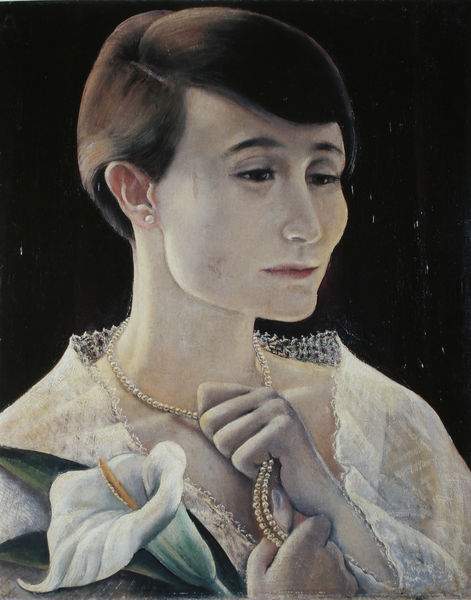
Titel: Bildnis Frau Zoepffel
Künstler: Anita Ree
Standort: Hamburg
Institution: Privatsammlung
Schlagwörter: blau, blätter, dunkel, gemälde, hand, haut, himmel, kopf, körper, schatten, weiß, gelb, grün, mädchen, ausschnitt, blume, braun, brust, busen, finger, frau, frisur, geste, grau, haar, hell, kleid, licht, mund, nacht, nase, ohr, ohrring, pastell, profil, schmuck, schwarz, stirn, blick, blüte, dame, rot, tuch, malerei, muster, dix, hemd, jung, arm, arme, augen, blass, bluse, gesicht, halten, kleidung, kragen, mensch, spitze, tod, tot, trauer, ärmel, bild, bildnis, hals, hände, portrait, porträt, öl, feld, felder, auge, gold, haare, kelch, reich, stoff, stoffe, fassen, spitzen, person, augenbrauen, blässe, brustbild, brünett, dekollete, kinn, kontrast, lippe, lippen, ohren, perle, perlen, puder, scheitel, schulter, schultern, schwarzer hintergrund, traurig, zart, brüste, wangen, moderne, fläche, flächen, kette, formen, blue, hands, red, white, women, black, collar, dark, dark hair, dress, face, green, hair, lace, lady, modern, nose, old, painting, robe, society, witwe, woman, yellow, zopf, seitenscheitel, streng, festhalten, flowers, gown, pattern, pink, brown, edel, nachdenklich, rüsche, rüschen, teint, wange, augenbraue, knöchel, halsschmuck, fein, kurze haare, perlenkette, dünn, halskette, lider, make up, ohrläppchen, wimpern, stiel, griff, brünet, stern, schönheit, traurigkeit, form, groß, inkarant, stengel, sterne, greifen, paris, lilie, nelke, augenlider, bildniss, kurz, halbportrait, halbprofil, anhänger, sad, flower, silver, skin, background, ear, girl, head, bleich, kühl, eyes, hell-dunkel-kontrast, lilien, ohringe, mona lisa, teuer, colar, look, shawl, brow, chin, fabric, mouth, silk, calla, necklace, kurzhaar, kurzhaarfrisur, smile, human, royal, brown hair, cheeks, clothes, leaves, neck, perlenohrring, orchidee, ears, reinheit, eye, earring, earrings, wagon, fingers, anstecker, leaf, lip, lips, pale, part, pearl, pearl necklace, pearls, elegant, samen, augenlid, lid, cheek, decollete, gloves, orchide, klammern, blühte, dramatic, gesichte, fashion, wimper, ohrstecker, frisiert, träumend, spitez, short, stars, calla lily, lily, orchid, stem, canna, stecker, verbittert, bubi, bubihaarschnitt, callalilie, ohrenstecker, perlenohringe, despair, frown, jewelry, earing, hans, crying, sadness, holding, upper class, sfumato, tear, schmerz, autonom, frau#, brunette, weißohren, white woman, brows, steienscheitel, woma, lipstick, moody, short hair, jaw, necklet, melancholic, petal, jewellery, black background, worry, delicate, pears, lilly, wistful, regal, jewlery, white clothes, bob, haöt, neclace, tulip, dark eyes, cala lilly, cala, clutches, phring, unhappy, clutch, chiffon, grasping, clutching, crosseyed, grip, jawbone, cheeckbone, cheek bone, brunettte, pearl earring, crygin, lae, perals, lempicka, kala, orhiday, orhid, short haired caucasian w, woman with green white tulop, calla lilly, lady with pearls, razt, 꽃, 여자, 목걸이, 귀걸이, 슬픔, 외국인, 이파리, 모파상, 진주, 옷, 헤어왁스, 검정색, 손